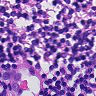
Metastatic tissue present: no